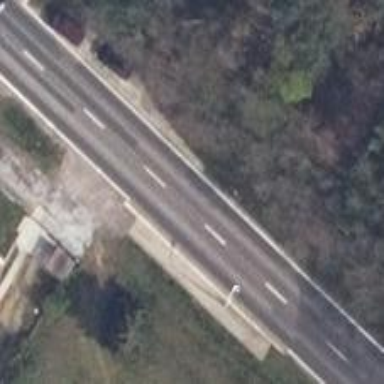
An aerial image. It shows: Asphalt road classified as primary highway.